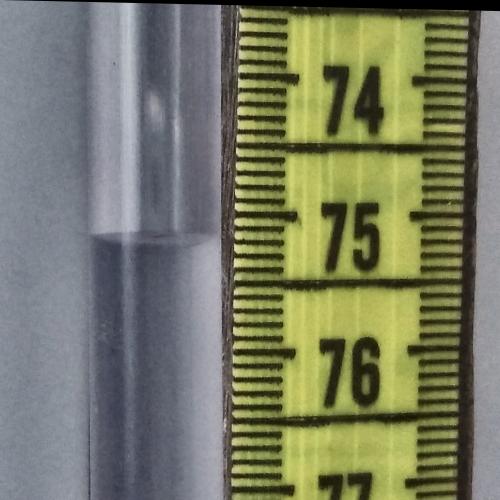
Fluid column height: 75.2 cm